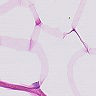
Metastatic tissue present: no